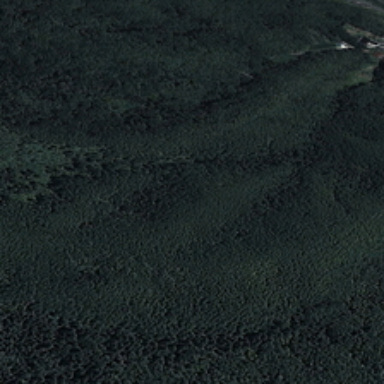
Many green trees form a piece of forest .